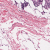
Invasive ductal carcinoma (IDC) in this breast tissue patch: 0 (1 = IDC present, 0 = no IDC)